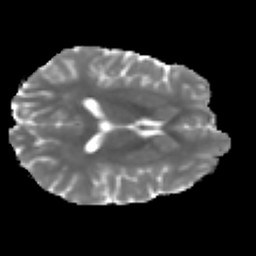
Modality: MD
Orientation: axial
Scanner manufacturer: ge
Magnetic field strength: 3 T
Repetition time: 7.98 s
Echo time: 0.0701 s